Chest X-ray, PA view. Patient: 56 years old, sex M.
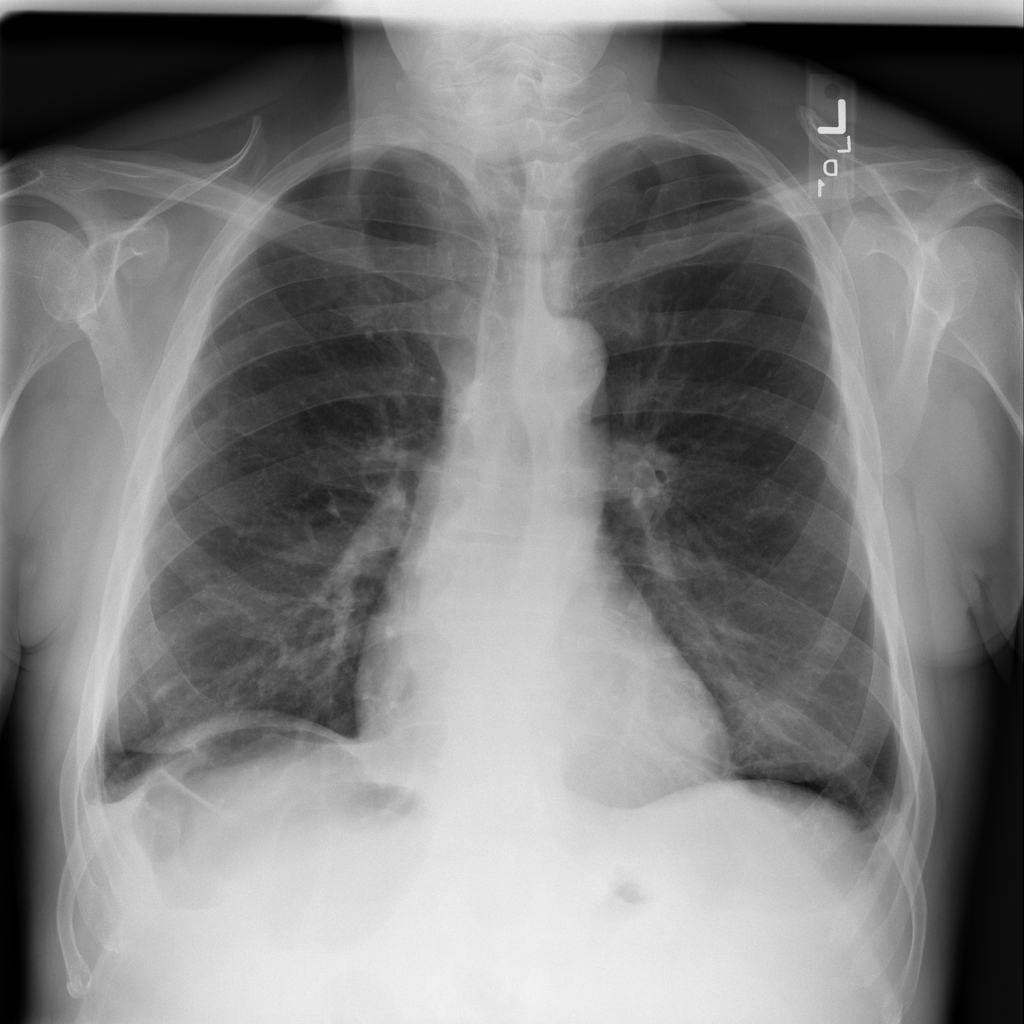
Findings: No Finding